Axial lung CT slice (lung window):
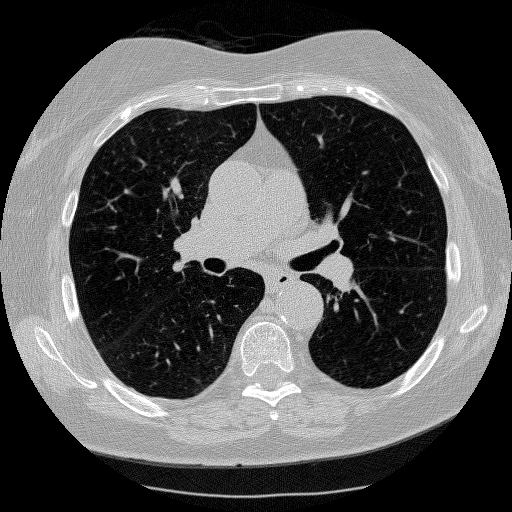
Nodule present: no